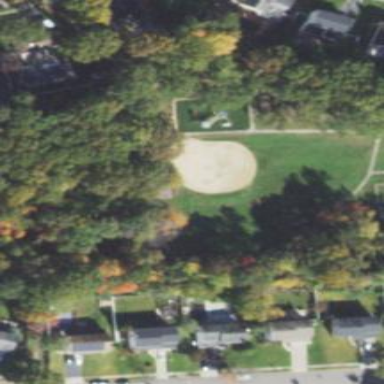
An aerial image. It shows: Baseball pitch for leisure and sports activities.